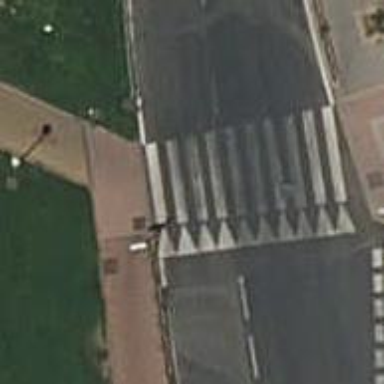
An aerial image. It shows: Uncontrolled zebra crossing with traffic calming table.